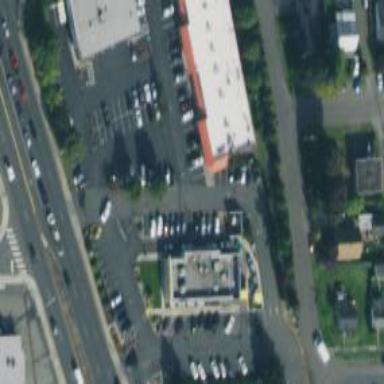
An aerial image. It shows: Commercial area.